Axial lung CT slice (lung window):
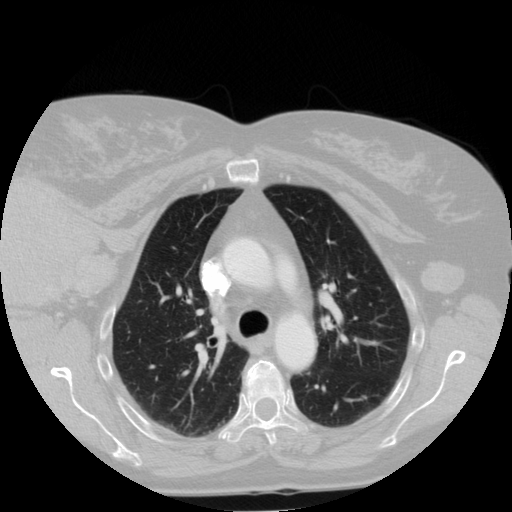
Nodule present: no